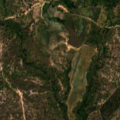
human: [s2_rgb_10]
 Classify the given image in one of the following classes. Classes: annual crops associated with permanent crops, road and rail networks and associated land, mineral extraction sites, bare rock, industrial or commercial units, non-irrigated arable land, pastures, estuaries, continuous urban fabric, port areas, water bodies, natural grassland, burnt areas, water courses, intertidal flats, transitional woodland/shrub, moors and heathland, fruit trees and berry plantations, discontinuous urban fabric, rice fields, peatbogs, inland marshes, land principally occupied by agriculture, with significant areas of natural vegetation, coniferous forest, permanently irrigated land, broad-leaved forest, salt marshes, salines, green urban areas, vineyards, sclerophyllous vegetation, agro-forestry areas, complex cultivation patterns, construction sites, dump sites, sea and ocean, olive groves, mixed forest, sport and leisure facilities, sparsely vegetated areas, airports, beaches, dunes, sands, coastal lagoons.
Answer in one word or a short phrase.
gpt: non-irrigated arable land, agro-forestry areas, broad-leaved forest, transitional woodland/shrub